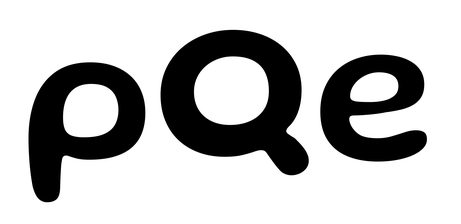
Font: Gluten_Medium